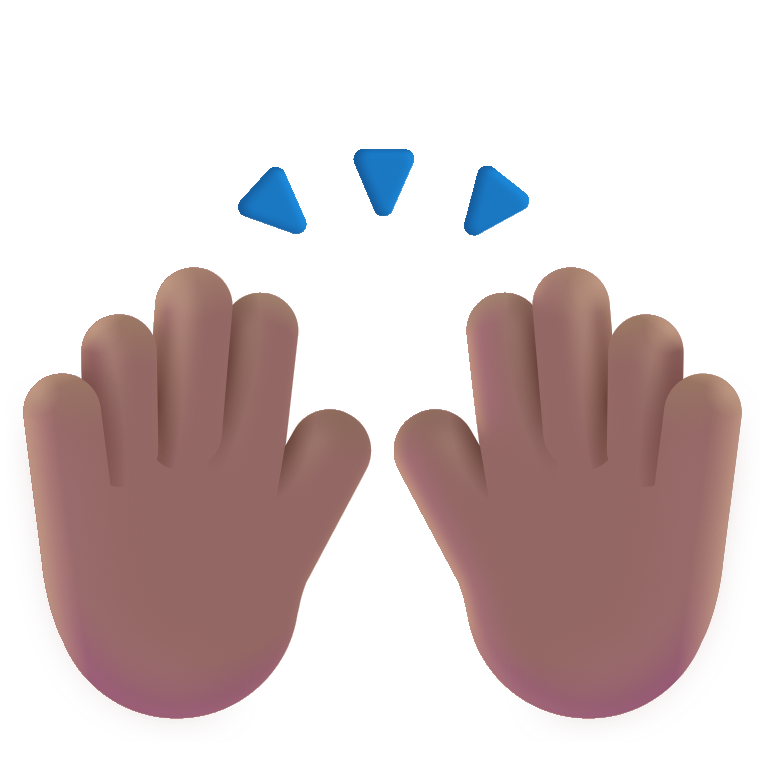
raising hands color